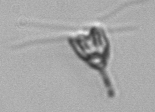
Label: Pyramimonas_longicauda